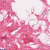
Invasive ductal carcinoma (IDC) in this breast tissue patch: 0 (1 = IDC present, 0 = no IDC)